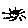
Label: sun